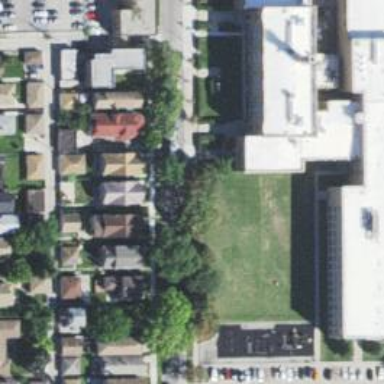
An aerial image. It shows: School.